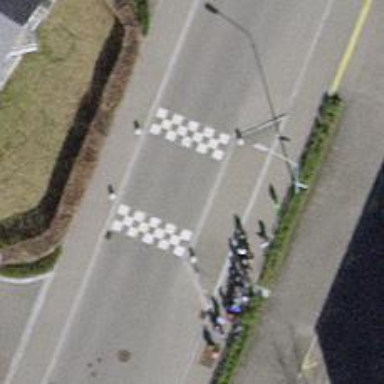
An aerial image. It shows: Table-style traffic calming feature.